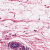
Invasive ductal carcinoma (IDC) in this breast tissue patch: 0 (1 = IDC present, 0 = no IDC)